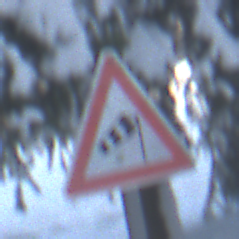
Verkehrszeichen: SeitenwindVonRechts
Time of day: MorningAfternoon
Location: Outdoor (Nature)
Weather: Clear
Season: Winter
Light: Natural